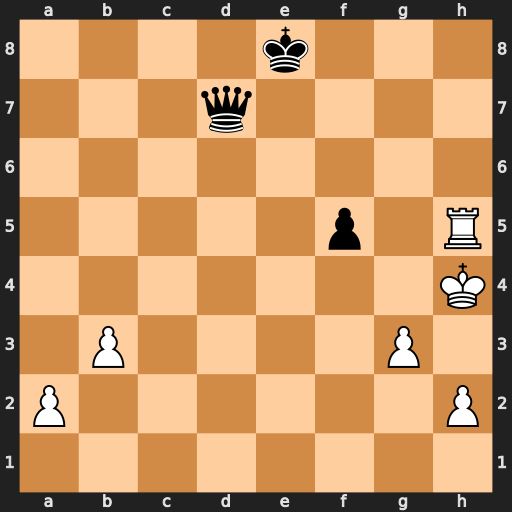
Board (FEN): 4k3/3q4/8/5p1R/7K/1P4P1/P6P/8
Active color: w
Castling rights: -
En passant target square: -
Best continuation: Rh8+ Kf7 Rh7+ Kf6 Rxd7